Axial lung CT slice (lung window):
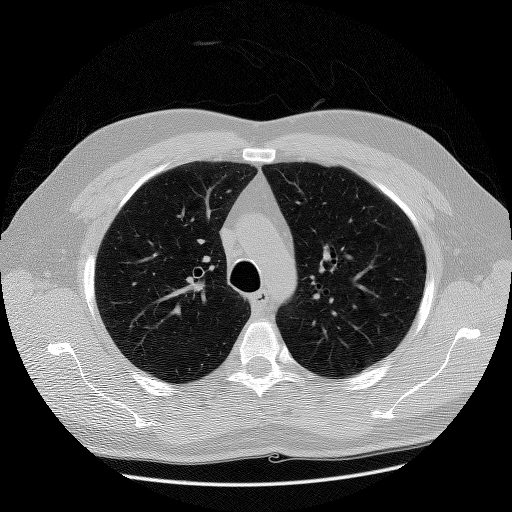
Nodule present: no